Question: My employee table structure like below image

that below query get department id base on department average highest salary
'''
SELECT dep_id
FROM employee
GROUP BY dep_id
ORDER BY AVG( salary ) DESC
LIMIT 1
'''
'''
dep_id
2
'''
but i having issue in update query
'''
UPDATE employee
SET salary = salary +1000
where dep_id = (
SELECT dep_id
FROM employee
GROUP BY dep_id
ORDER BY AVG( salary ) DESC
LIMIT 1
)
'''
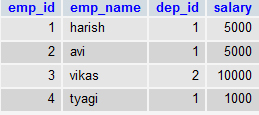
Answer: The problem with your current 'SELECT' statement is it won't be able to get multiple 'dep_id' having the same highest average 'salary'. I'd rather do it this way to get the 'dep_id',
'''
SELECT dep_id
FROM employee
GROUP BY dep_id
HAVING AVG(salary) =
(
SELECT AVG(salary) avg_sal
FROM employee
GROUP BY dep_id
ORDER BY avg_sal DESC
LIMIT 1
)
'''
- <URL>
then you can now update the 'salary' for each 'emp_id' having the highest average salary.
'''
UPDATE employee a
INNER JOIN
(
SELECT dep_id
FROM employee
GROUP BY dep_id
HAVING AVG(salary) =
(
SELECT AVG(salary) avg_sal
FROM employee
GROUP BY dep_id
ORDER BY avg_sal DESC
LIMIT 1
)
) b ON a.dep_id = b.dep_id
SET a.salary = a.salary + 1000
'''
- <URL>